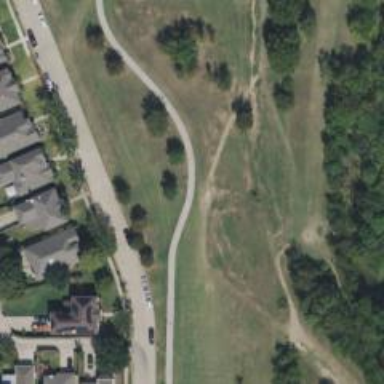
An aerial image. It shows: Tee for the sport of disc golf.